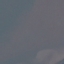
Land use / land cover: SeaLake